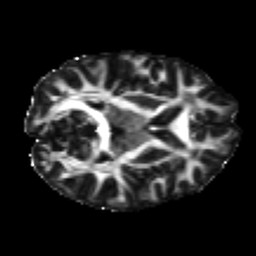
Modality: FA
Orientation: axial
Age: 26
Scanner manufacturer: siemens
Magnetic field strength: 3 T
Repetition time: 4.52 s
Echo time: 0.084 s